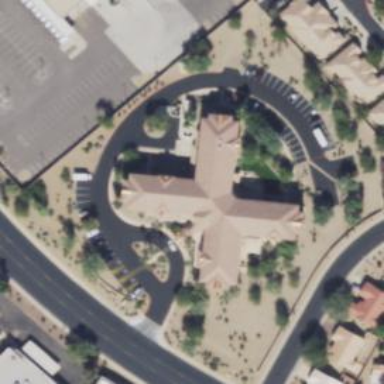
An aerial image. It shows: Nursing home.